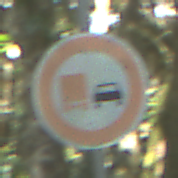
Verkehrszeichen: UeberholverbotKraftfahrzeuge
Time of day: Midday
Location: Outdoor (Nature)
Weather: Clear
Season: NotSpecified
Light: Natural